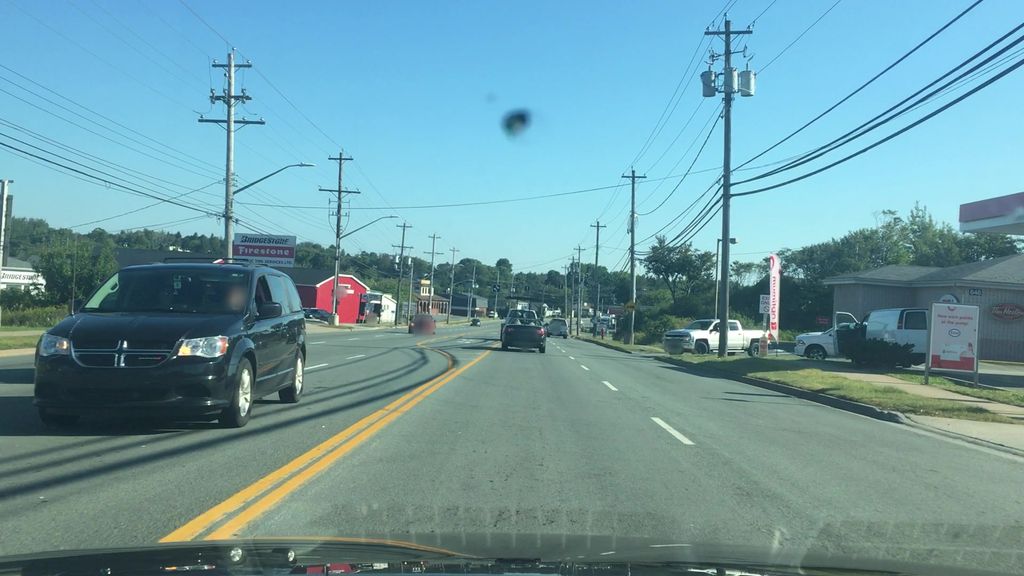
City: halifax